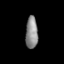
Tissue: skin
Cell type: Epithelial cells
Senescence score: 0.7198
Nuclear area (px): 383
Mean DAPI intensity: 138.65